Question: I have been trying for a few days to create the contour and then plot the shapefile and contour on the same file. Now, that I am able to create the contour and shapefile on the same plot. I want to clip the contour with the shapefile an only show the shapefile.
The data temp.csv can be found on this link <URL>
Shapefile can be found on the following location: <URL>
The script file image.scale.R can be found on the following location "<URL> "
The code that I have used so far is as follows:
'''
## Required packages
library(maptools)
library(rgdal)
library(sp)
library(maptools)
library(sm)
require(akima)
require(spplot)
library(raster)
library(rgeos)
## Set Working Directory
setwd("C:\Users\jdbaba\Documents\R working folder\shape")
## Read Data from a file
age2100 <- read.table("temp.csv",header=TRUE,sep=",")
x <- age2100$x
y <- age2100$y
z <- age2100$z
####################################
##Load the shape file
#####################################
shapefile <- readShapePoly("Export_Output_4.shp")
fld <- interp(x,y,z)
par(mar=c(5,5,1,1)) filled.contour(fld)
###Import the image.scale
source source("image.scale.R")
'''
# <URL>
'''
x11(width=8, height=7)
layout(matrix(c(1,2), nrow=1, ncol=2), widths=c(6,1), height=6, respect=TRUE)
layout.show(2)
par(mar=c(4,4,1,2))
image(fld,axes=T)
contour(fld, add=TRUE)
#points(age2100$x,age2100$y, pch=".", cex=2,legend=F)
plot(shapefile,add=T,lwd=2)
box()
par(mar=c(4,0,1,4))
image.scale(fld, xlab="Eastings", ylab="Northings", xaxt="n", yaxt="n", horiz=FALSE)
axis(4)
mtext("Salinity", side=4, line=2.5)
'''
The output of the above code is as follows:

Now, I want to get rid of the colored gradients and the contours from the polygon shapefile and only leave the intersection part.
Any help is highly appreciated.
Research: I found this link <URL> on Stack exchange Gis and I tried to follow this method I always get error while creating the contour.
I found another similar thread on <URL> . But I couldn't make it work on my dataset.
I would like to acknowledge Marc in the box for helping me in getting to this point.
Thanks.
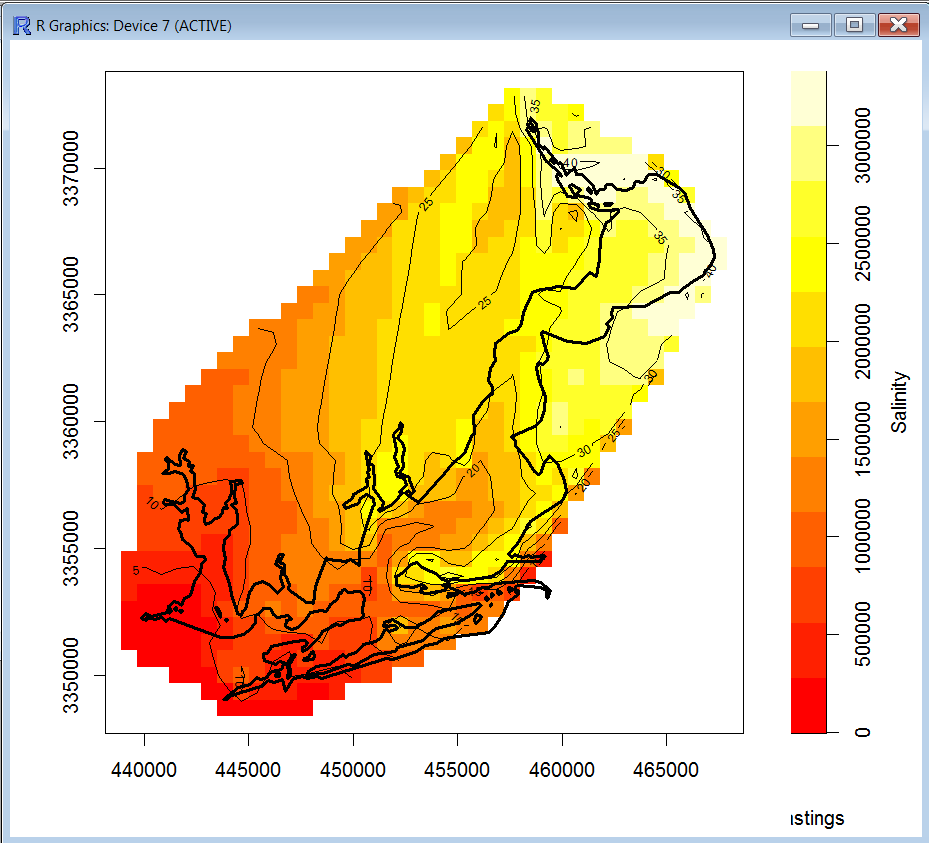
Answer: Indeed, @baptiste gave you a strong hint for the solution, the <URL>. On the side topic, Paul shows beautiful example of reproducible research with this paper. Generally, I took the following approach:
- <URL>- - and use 'polypath' to remove everything outside the boundaries defined by shapefile, using extracted coordinates as a baseline.'''
#function to extract coordinates from shapefile (by Paul Hiemstra)
allcoordinates_lapply = function(x) {
polys = x@polygons
return(do.call("rbind", lapply(polys, function(pp) {
do.call("rbind", lapply(pp@Polygons, coordinates))
})))
}
q = allcoordinates_lapply(shapefile)
#extract subset of coordinates, otherwise strange line connections occur...
lat = q[110:600,1]
long = q[110:600,2]
#define ranges for polypath
xrange <- range(lat, na.rm=TRUE)
yrange <- range(long, na.rm=TRUE)
xbox <- xrange + c(-20000, 20000)
ybox <- yrange + c(-20000, 20000)
#plot your stuff
plot(shapefile, lwd=2)
image(fld, axes=F, add=T)
contour(fld, add=T)
#and here is the magic
polypath(c(lat, NA, c(xbox, rev(xbox))),
c(long, NA, rep(ybox, each=2)),
col="white", rule="evenodd")
'''